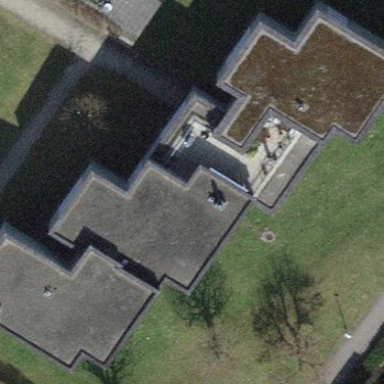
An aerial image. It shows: View of apartment building.